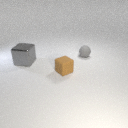
large gray metal cube in front of small gray rubber sphere